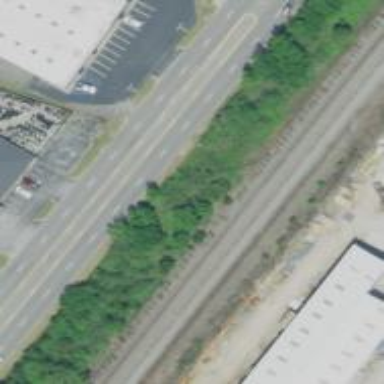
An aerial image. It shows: Abandoned railway.